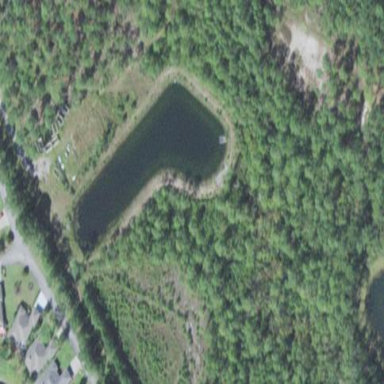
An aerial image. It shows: Serene pond surrounded by nature.